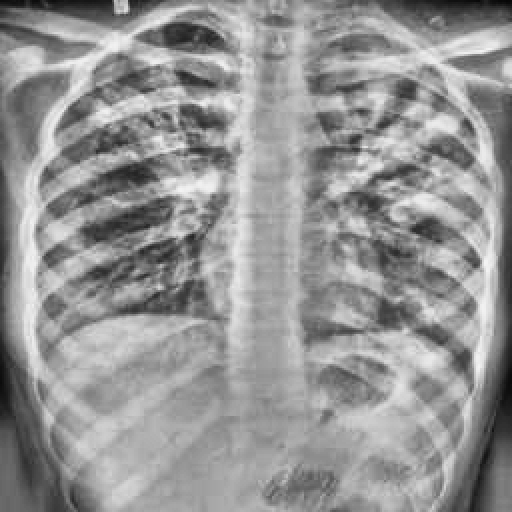
Finding: TUBERCULOSIS